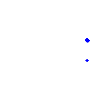
Particle: pion